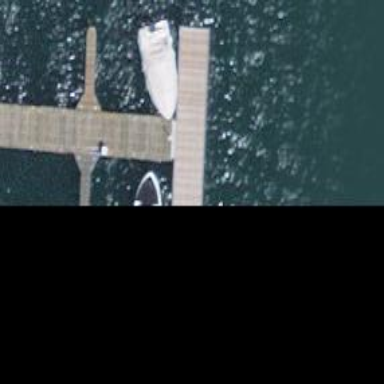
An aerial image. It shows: Man-made pier.